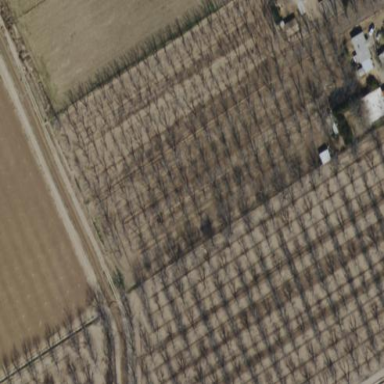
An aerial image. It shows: Orchard.